Brain MRI, t1w sequence, axial 2D slice.
Patient: age 29, sex F, weight 78 kg, height 1.78 m
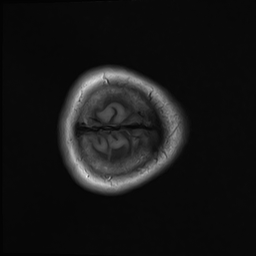